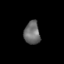
Tissue: skin
Cell type: Epithelial cells
Senescence score: 0.2834
Nuclear area (px): 362
Mean DAPI intensity: 107.693